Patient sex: F
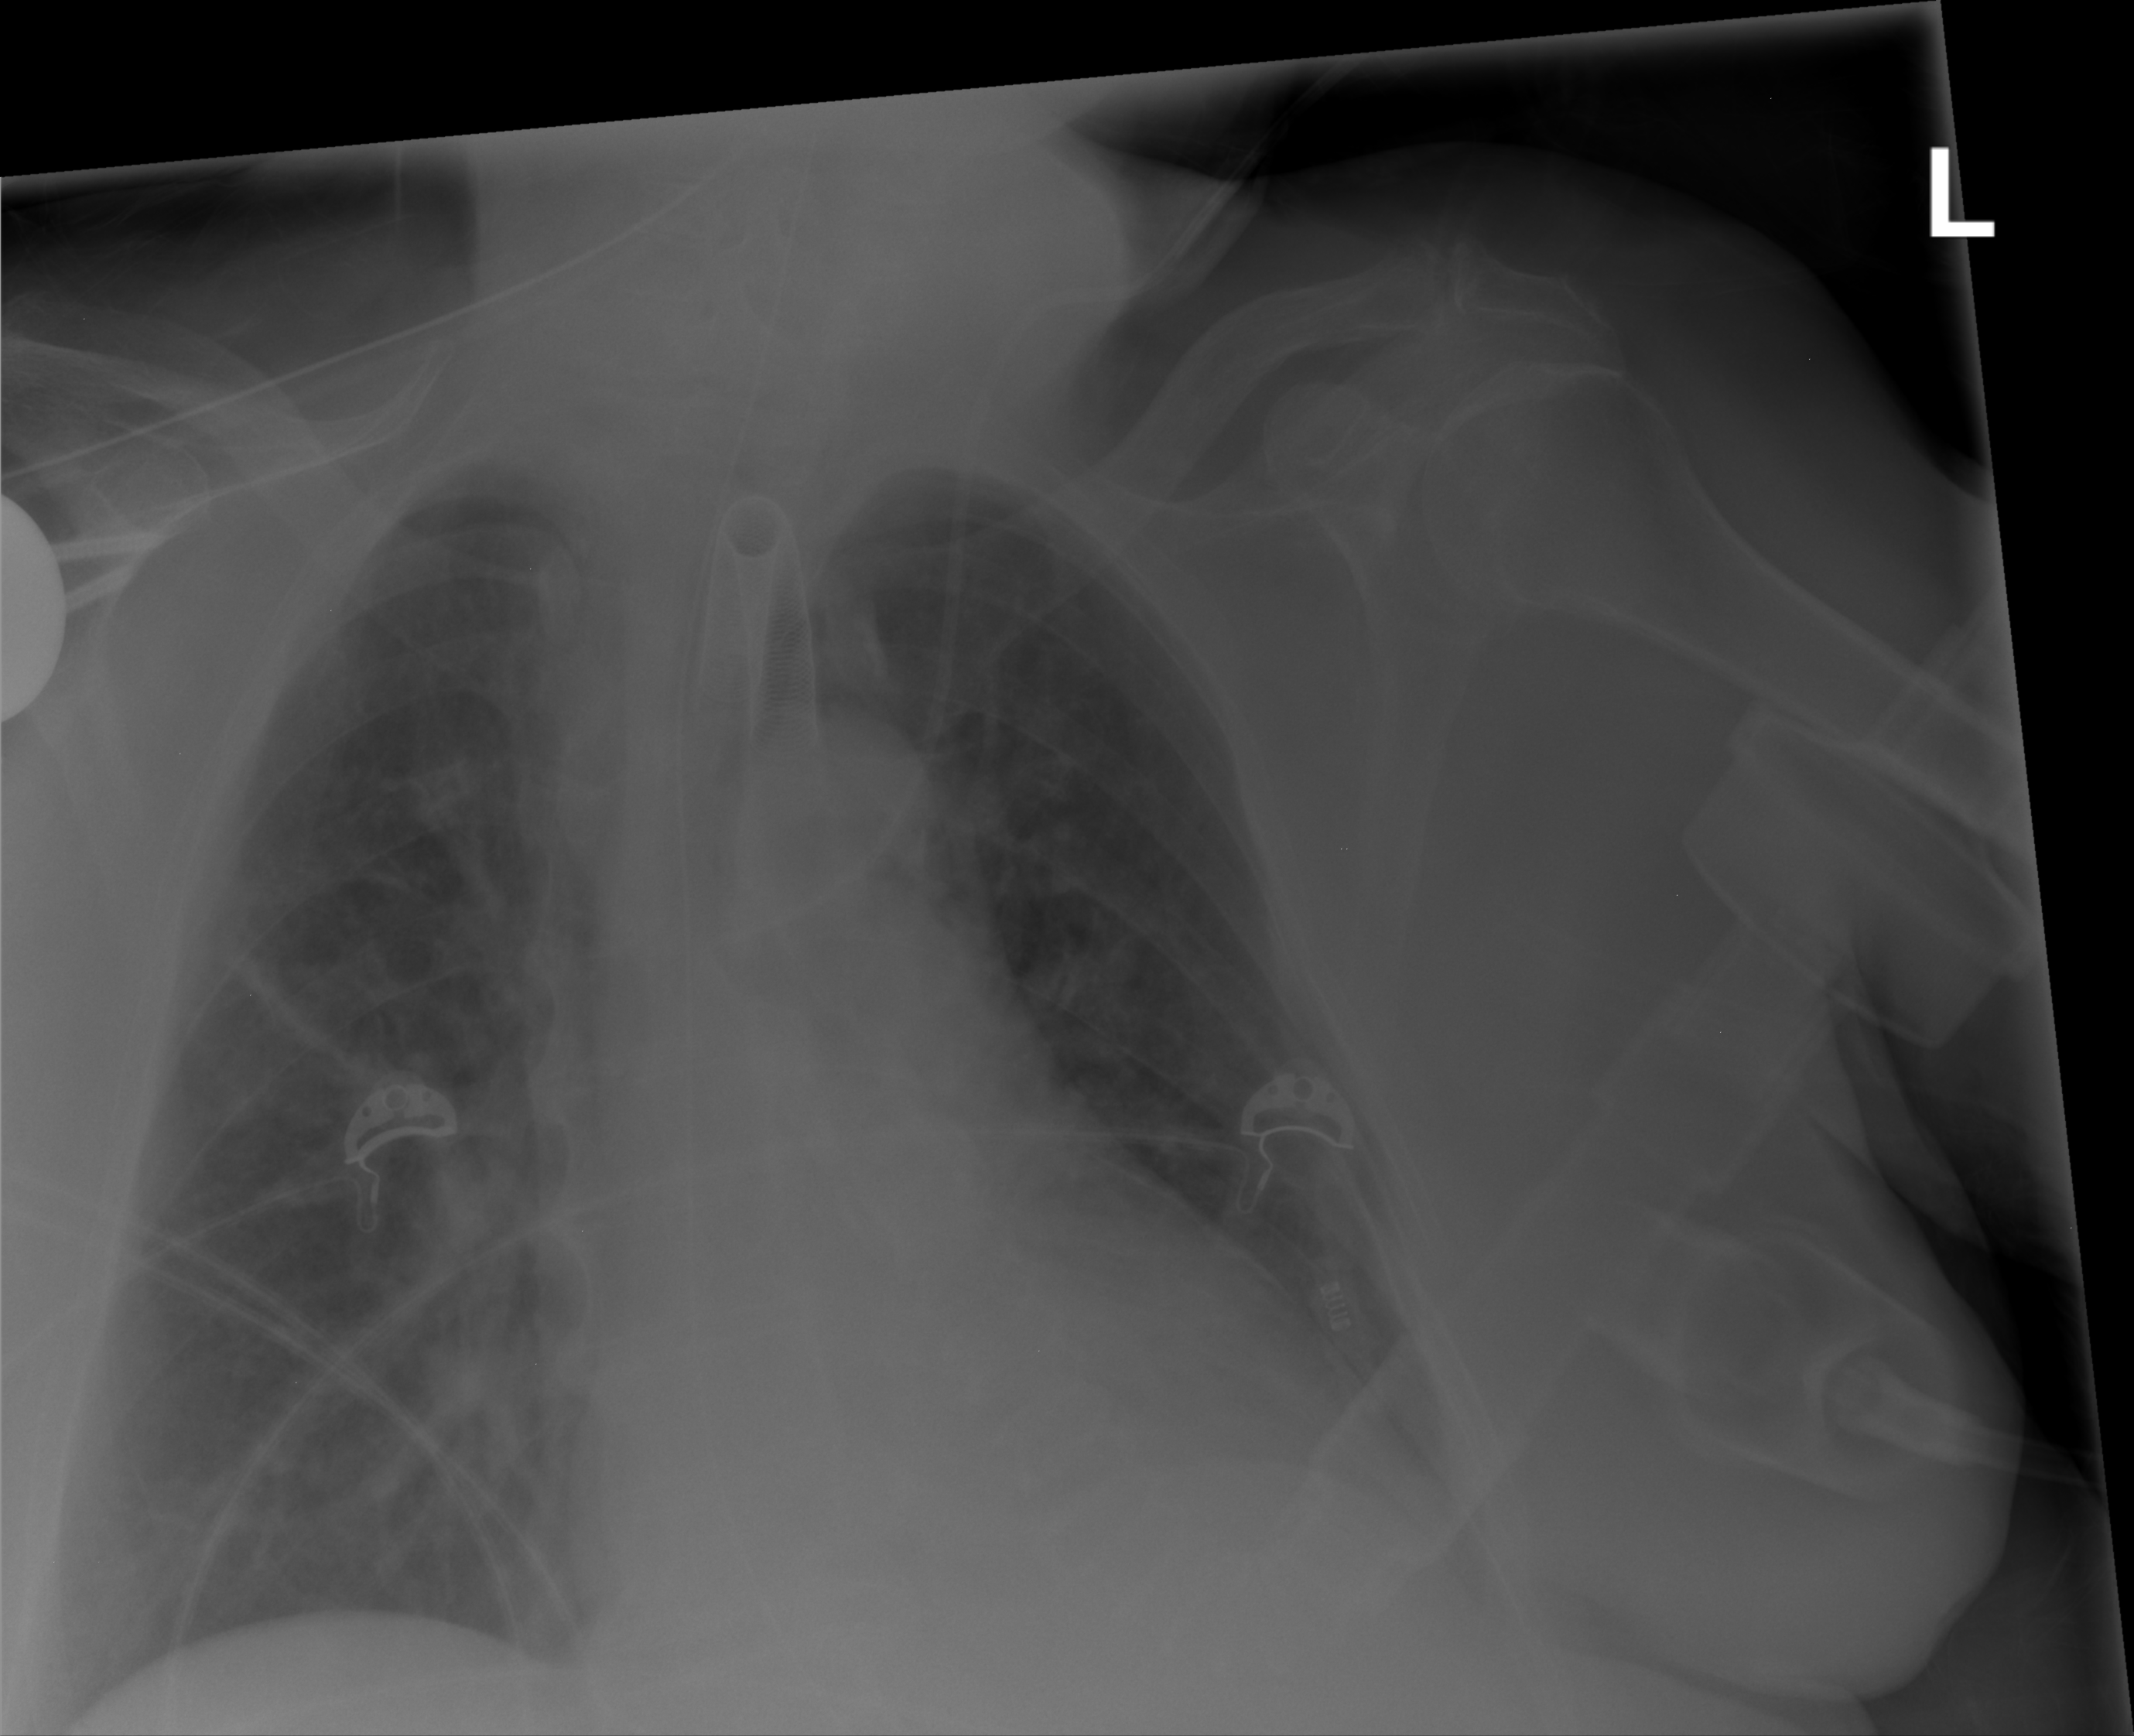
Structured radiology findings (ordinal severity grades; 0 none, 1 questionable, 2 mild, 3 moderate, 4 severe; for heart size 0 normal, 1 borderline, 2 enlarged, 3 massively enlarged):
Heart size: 0
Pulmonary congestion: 1
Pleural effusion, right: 0
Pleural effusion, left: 0
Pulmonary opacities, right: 2
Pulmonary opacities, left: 0
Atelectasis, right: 0
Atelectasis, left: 0